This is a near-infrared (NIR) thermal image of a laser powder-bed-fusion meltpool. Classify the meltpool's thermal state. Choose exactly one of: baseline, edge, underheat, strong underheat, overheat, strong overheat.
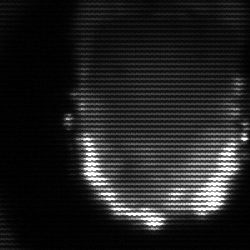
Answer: baseline